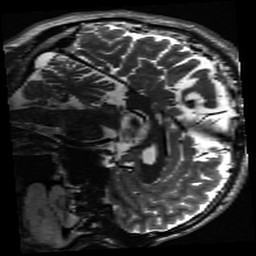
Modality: inplaneT2
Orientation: sagittal